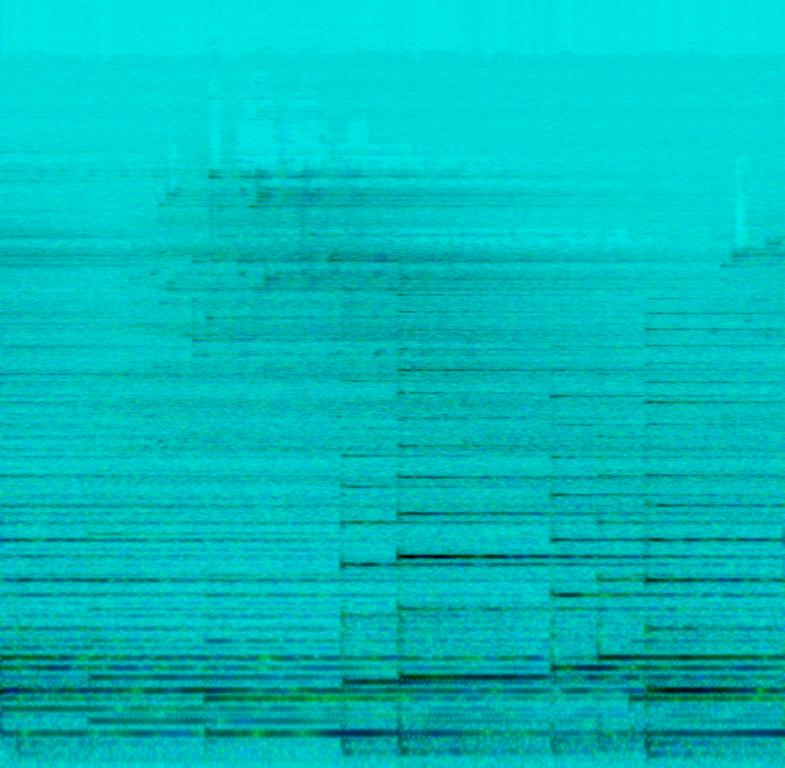
This music is an instrumental with a melancholic piano melody, mesmerising sound of chimes, simple keyboard harmony and a burgeoning cello note. The music is calming, meditative, nostalgic, emotional, sentimental, mellow, soothing and ambient.